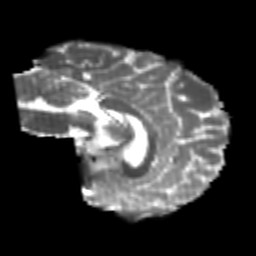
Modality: T2w
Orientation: sagittal
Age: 24
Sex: male
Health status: healthy
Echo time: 0.074 s